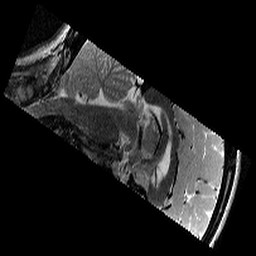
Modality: T2w
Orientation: sagittal
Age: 10
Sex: female
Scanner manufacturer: siemens
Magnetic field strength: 3 T
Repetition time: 9.23 s
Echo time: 0.067 s